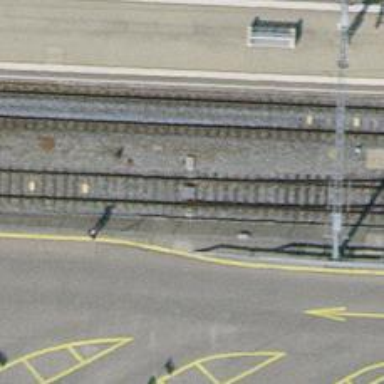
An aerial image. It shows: Railway track with electrified contact lines. This is siding track.